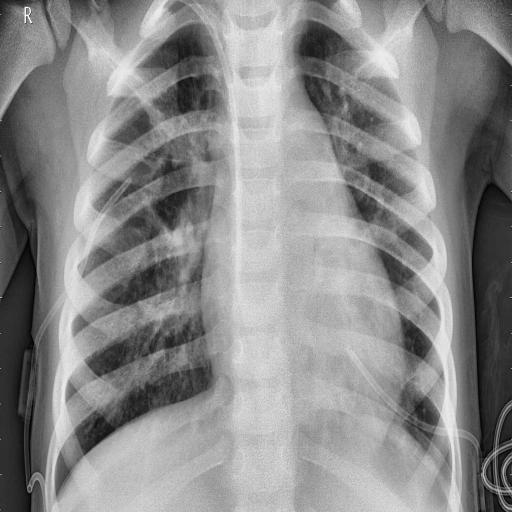
Finding: PNEUMONIA